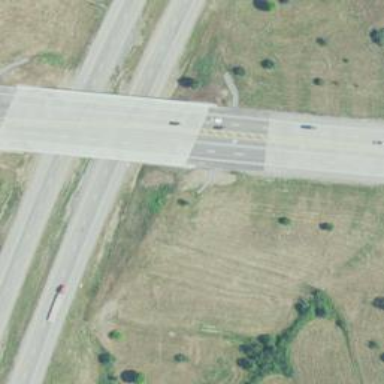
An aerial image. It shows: Primary highway bridge that is also expressway.